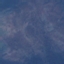
Label: HerbaceousVegetation